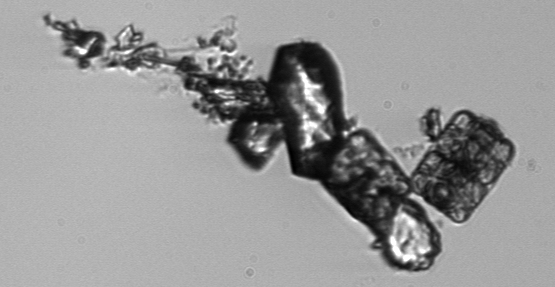
Label: Biddulphia